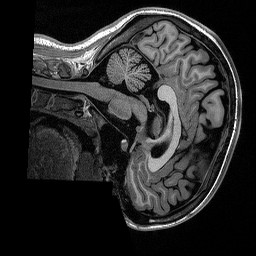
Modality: T1w
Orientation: sagittal
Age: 19
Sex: female
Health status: healthy
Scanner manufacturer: siemens
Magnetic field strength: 1.5 T
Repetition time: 2.73 s
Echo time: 0.00357 s